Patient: sex M, age 78
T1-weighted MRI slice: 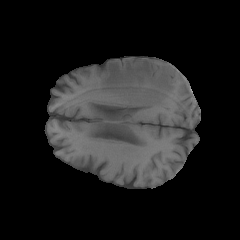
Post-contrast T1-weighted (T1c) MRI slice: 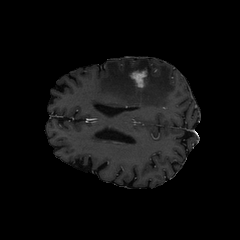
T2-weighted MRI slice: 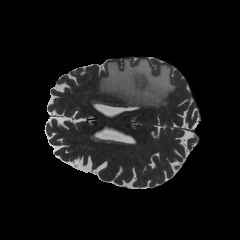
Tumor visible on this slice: yes
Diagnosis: Glioblastoma, IDH-wildtype
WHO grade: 4